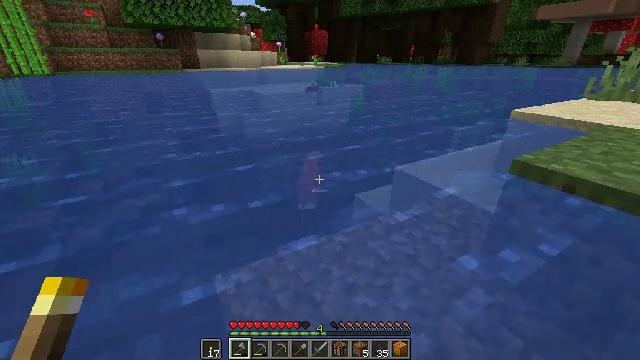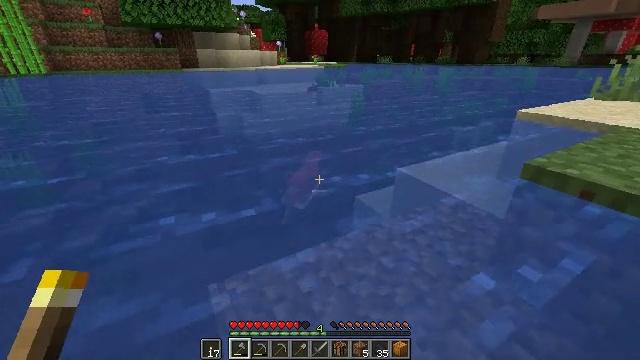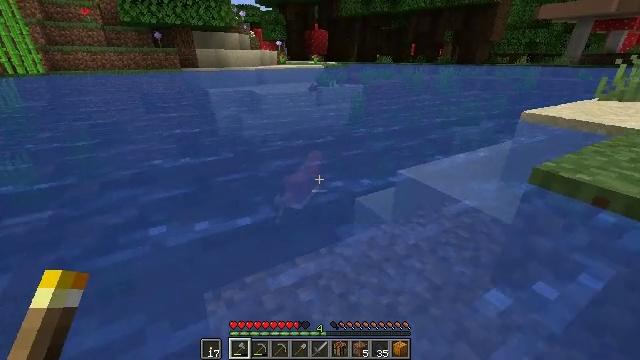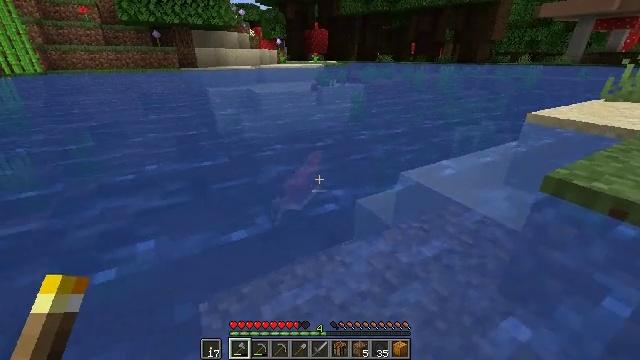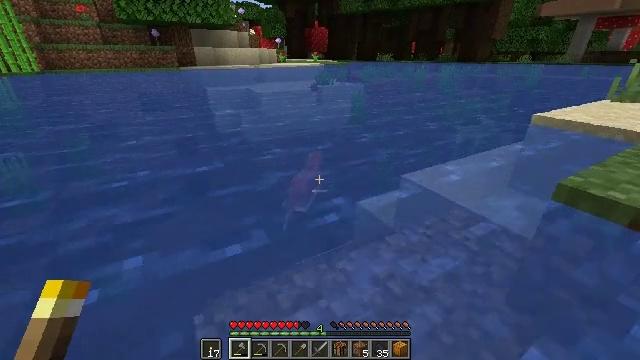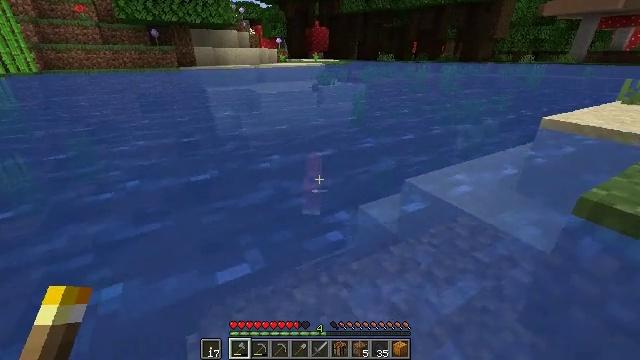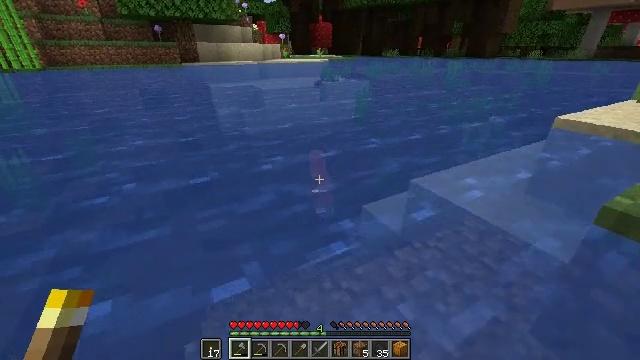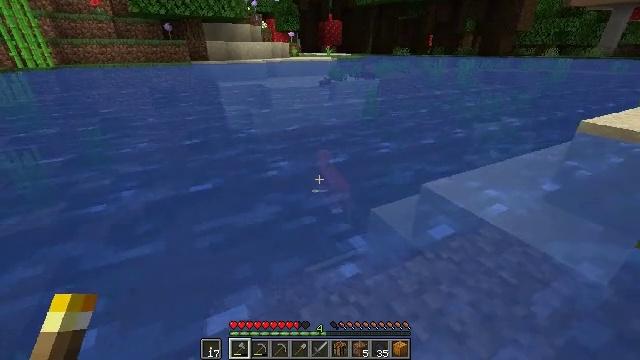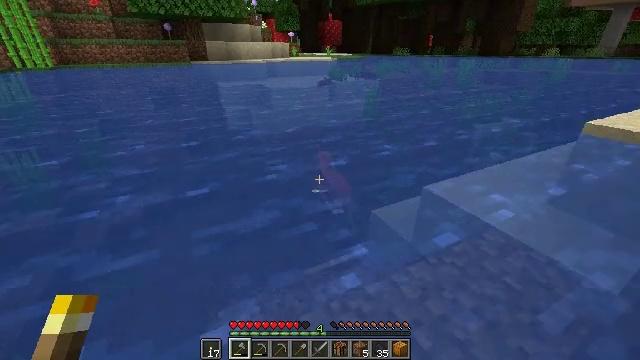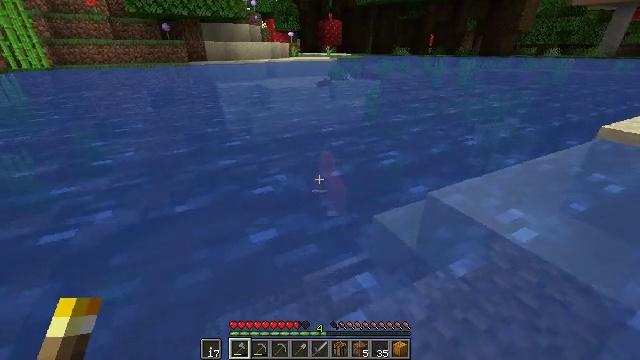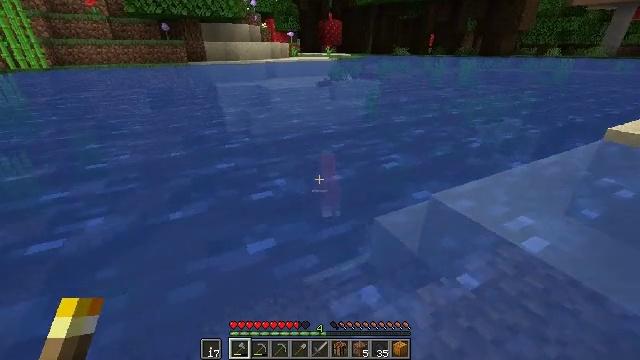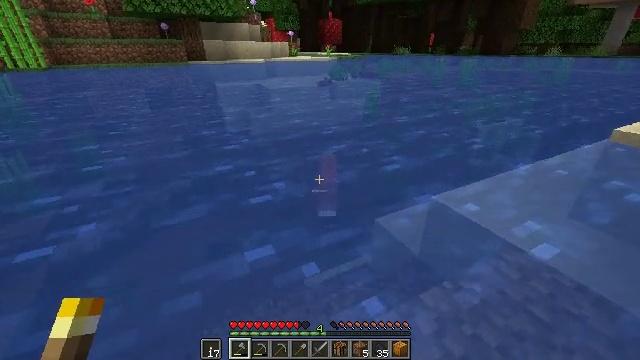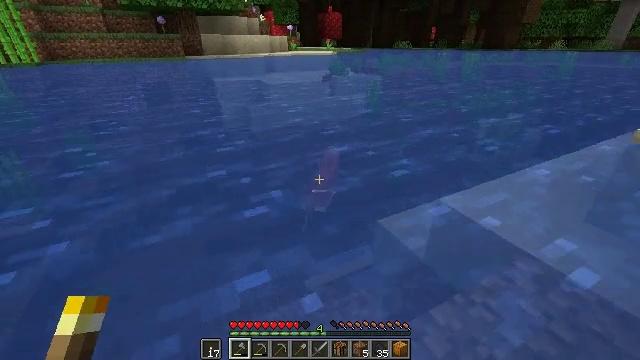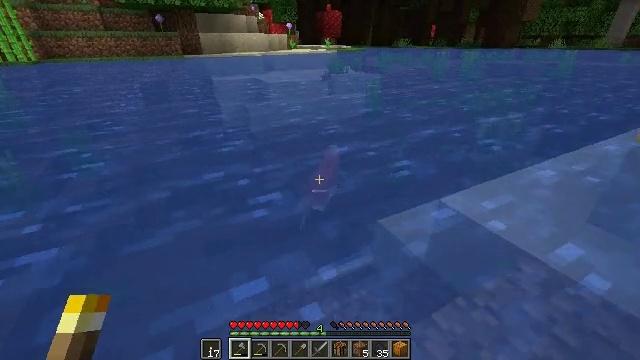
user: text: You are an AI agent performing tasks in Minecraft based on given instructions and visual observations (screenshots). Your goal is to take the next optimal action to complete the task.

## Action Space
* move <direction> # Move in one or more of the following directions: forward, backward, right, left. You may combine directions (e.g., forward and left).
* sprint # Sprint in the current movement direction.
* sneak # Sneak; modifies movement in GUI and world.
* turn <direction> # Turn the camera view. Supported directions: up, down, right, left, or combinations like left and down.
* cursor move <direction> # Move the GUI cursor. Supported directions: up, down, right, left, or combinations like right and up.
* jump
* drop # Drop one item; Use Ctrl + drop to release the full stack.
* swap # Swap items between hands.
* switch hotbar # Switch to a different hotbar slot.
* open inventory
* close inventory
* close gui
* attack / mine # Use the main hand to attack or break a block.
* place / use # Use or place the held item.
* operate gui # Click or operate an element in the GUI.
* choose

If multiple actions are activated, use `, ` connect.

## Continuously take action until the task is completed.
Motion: motion action
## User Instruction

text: Kill aquatic mobs.
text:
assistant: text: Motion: move forward
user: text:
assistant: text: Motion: move forward
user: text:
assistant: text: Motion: move forward
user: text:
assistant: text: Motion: move forward
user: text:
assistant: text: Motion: move forward
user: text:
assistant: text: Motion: move forward
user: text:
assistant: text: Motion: move forward, turn left
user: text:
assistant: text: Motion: move forward
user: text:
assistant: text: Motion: move forward, attack / mine
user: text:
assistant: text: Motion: move forward, attack / mine
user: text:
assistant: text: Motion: move forward, attack / mine
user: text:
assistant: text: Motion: move forward, turn down
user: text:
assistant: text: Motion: move forward
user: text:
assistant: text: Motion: no_op